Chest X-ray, PA view. Patient: 44 years old, sex F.
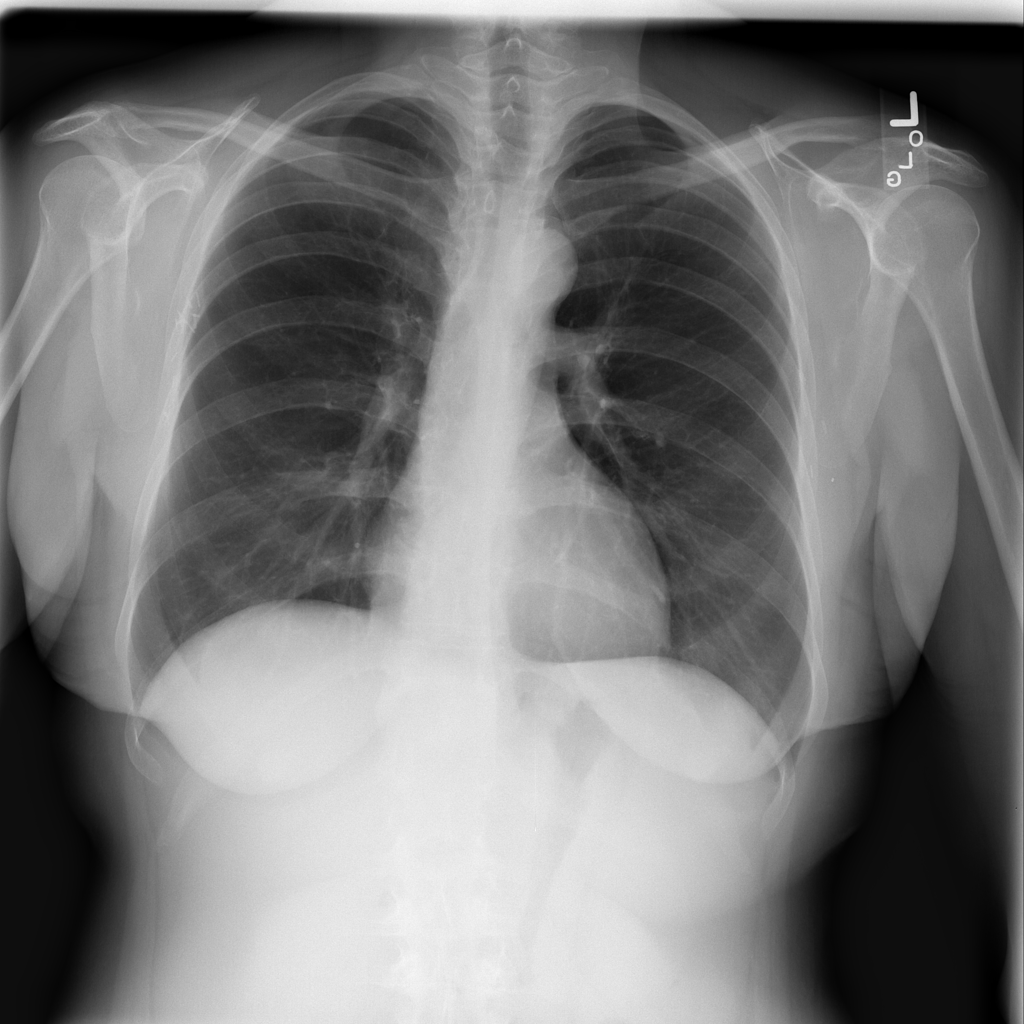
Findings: No Finding